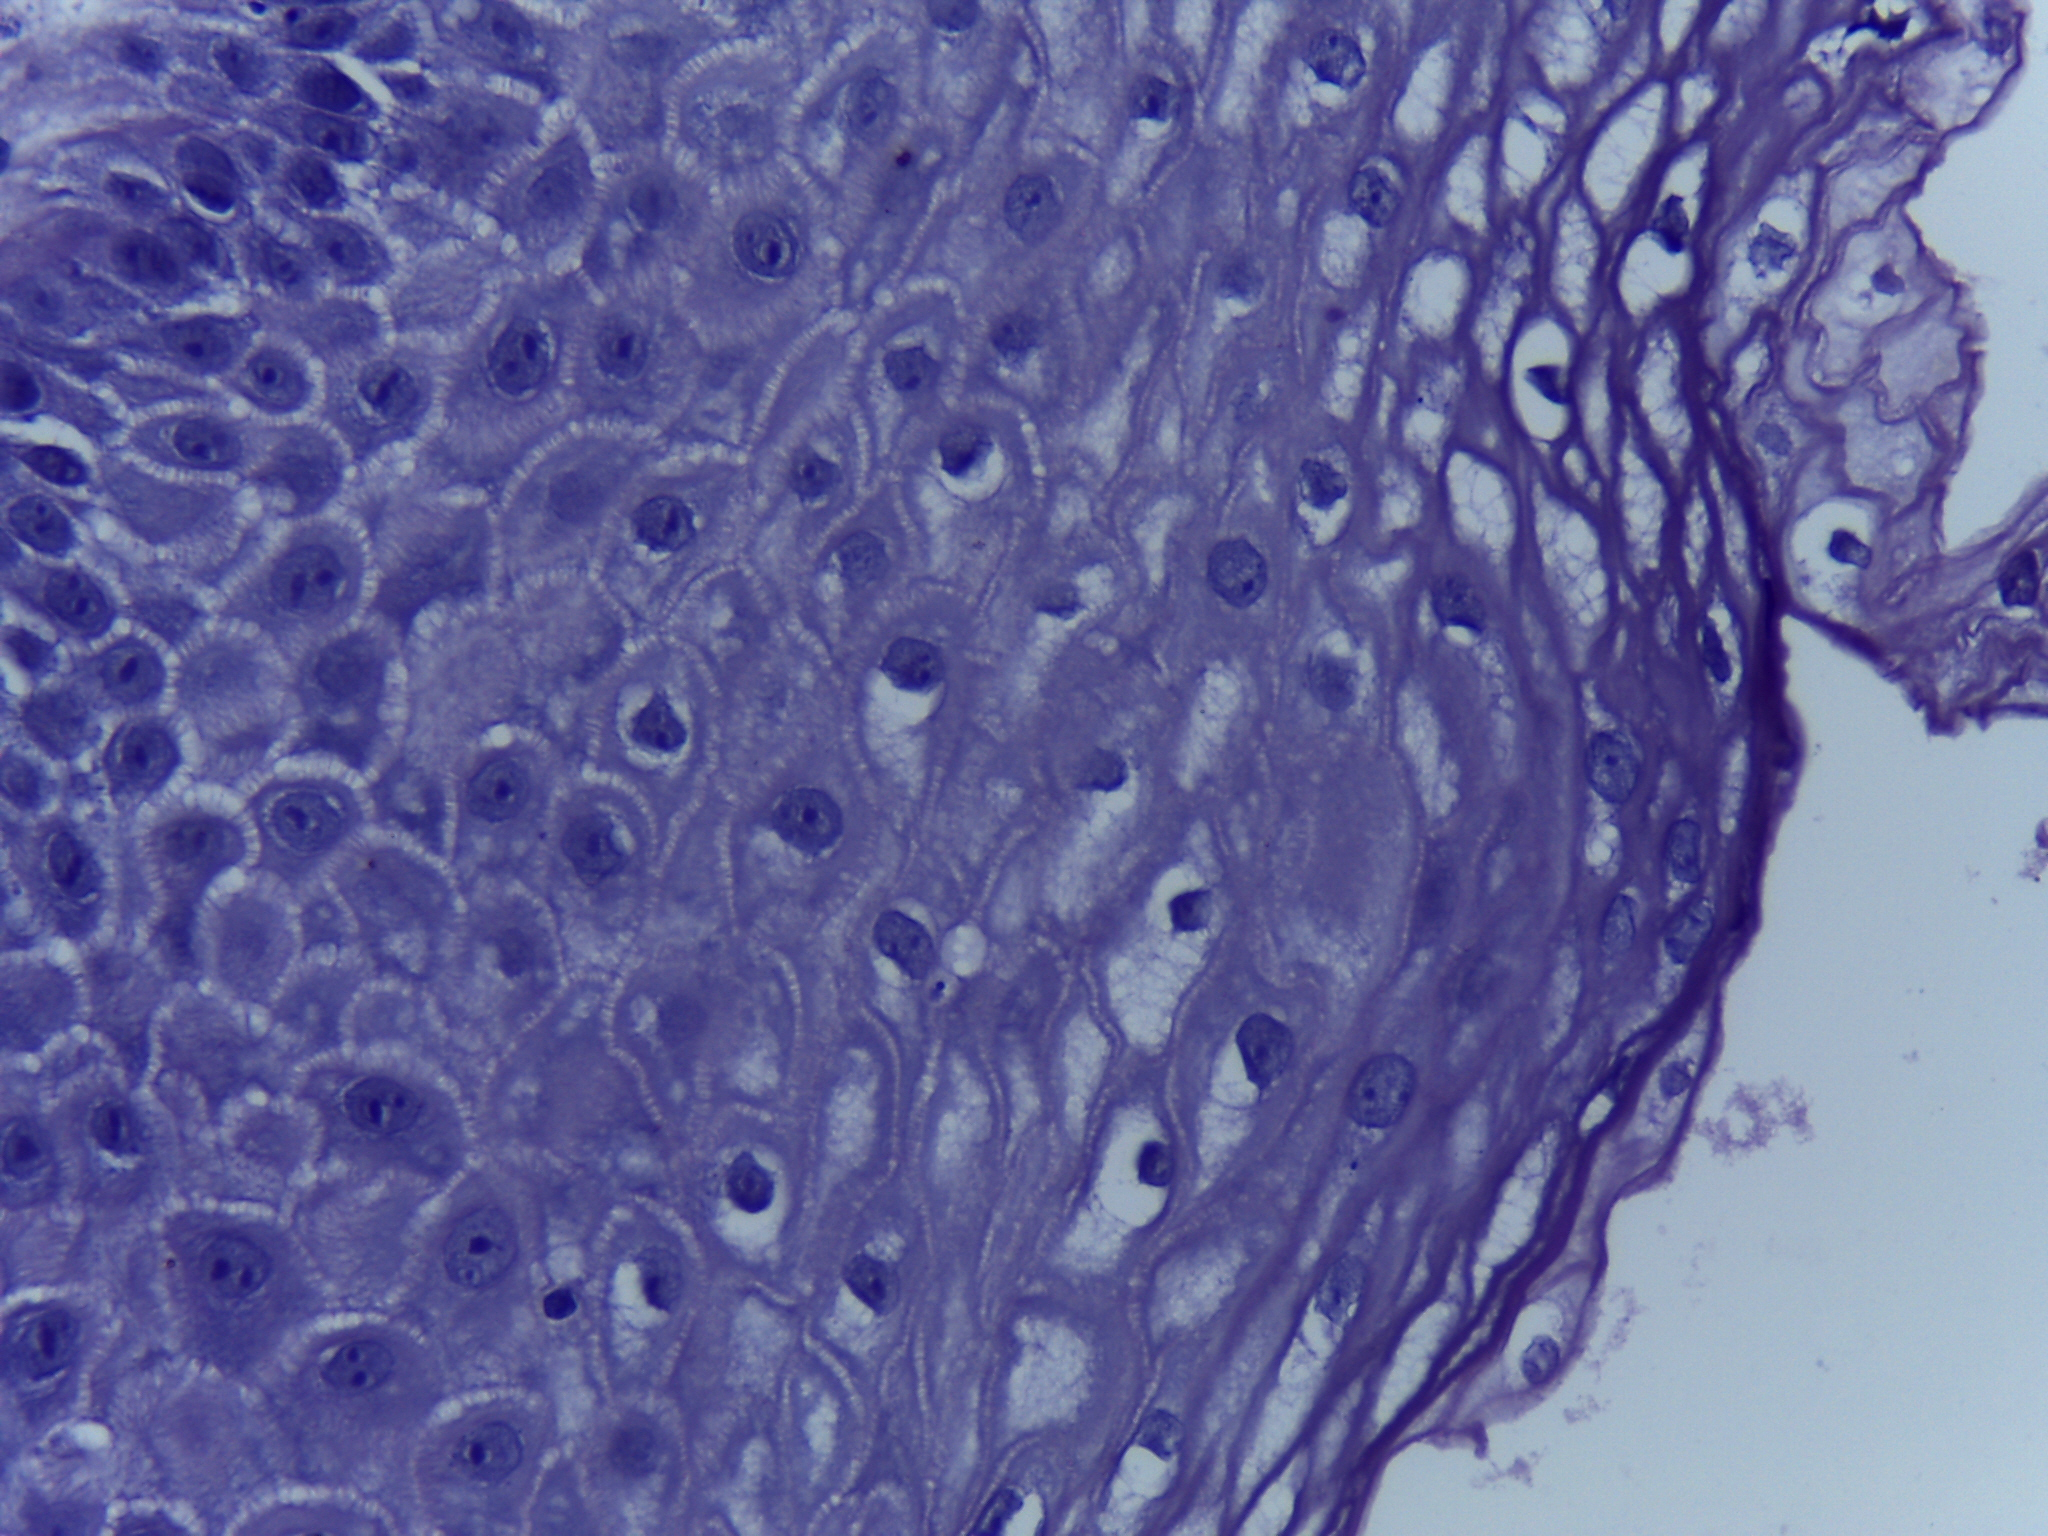
Diagnosis: Normal